Interaction volume radius: 5 \u00c5
Interaction volume height: 10 \u00c5
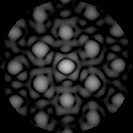
Disorder parameter: 0.2938